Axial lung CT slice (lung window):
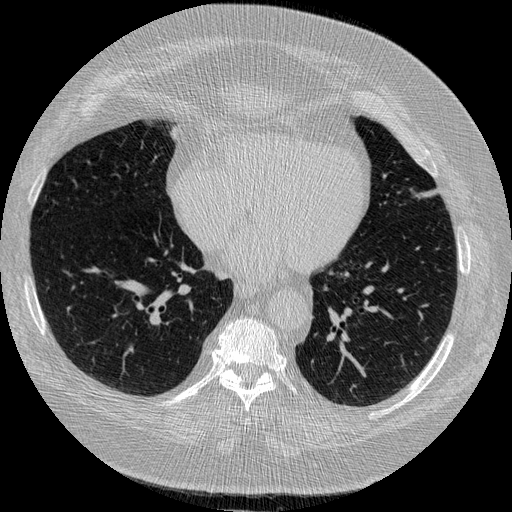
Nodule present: no